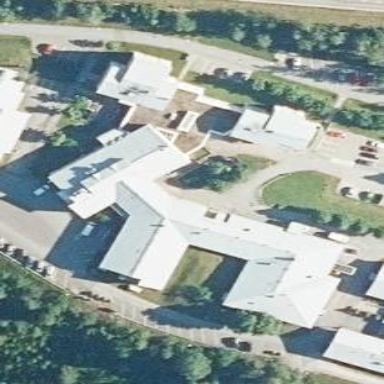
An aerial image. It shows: Hospital building.